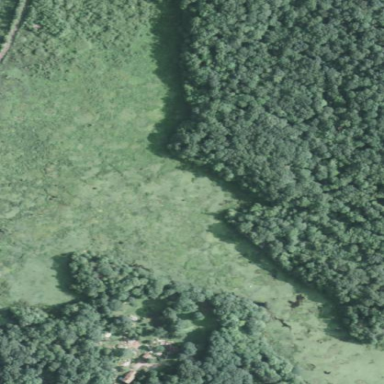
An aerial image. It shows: Marsh wetland.